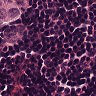
Metastatic tissue present: no